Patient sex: F
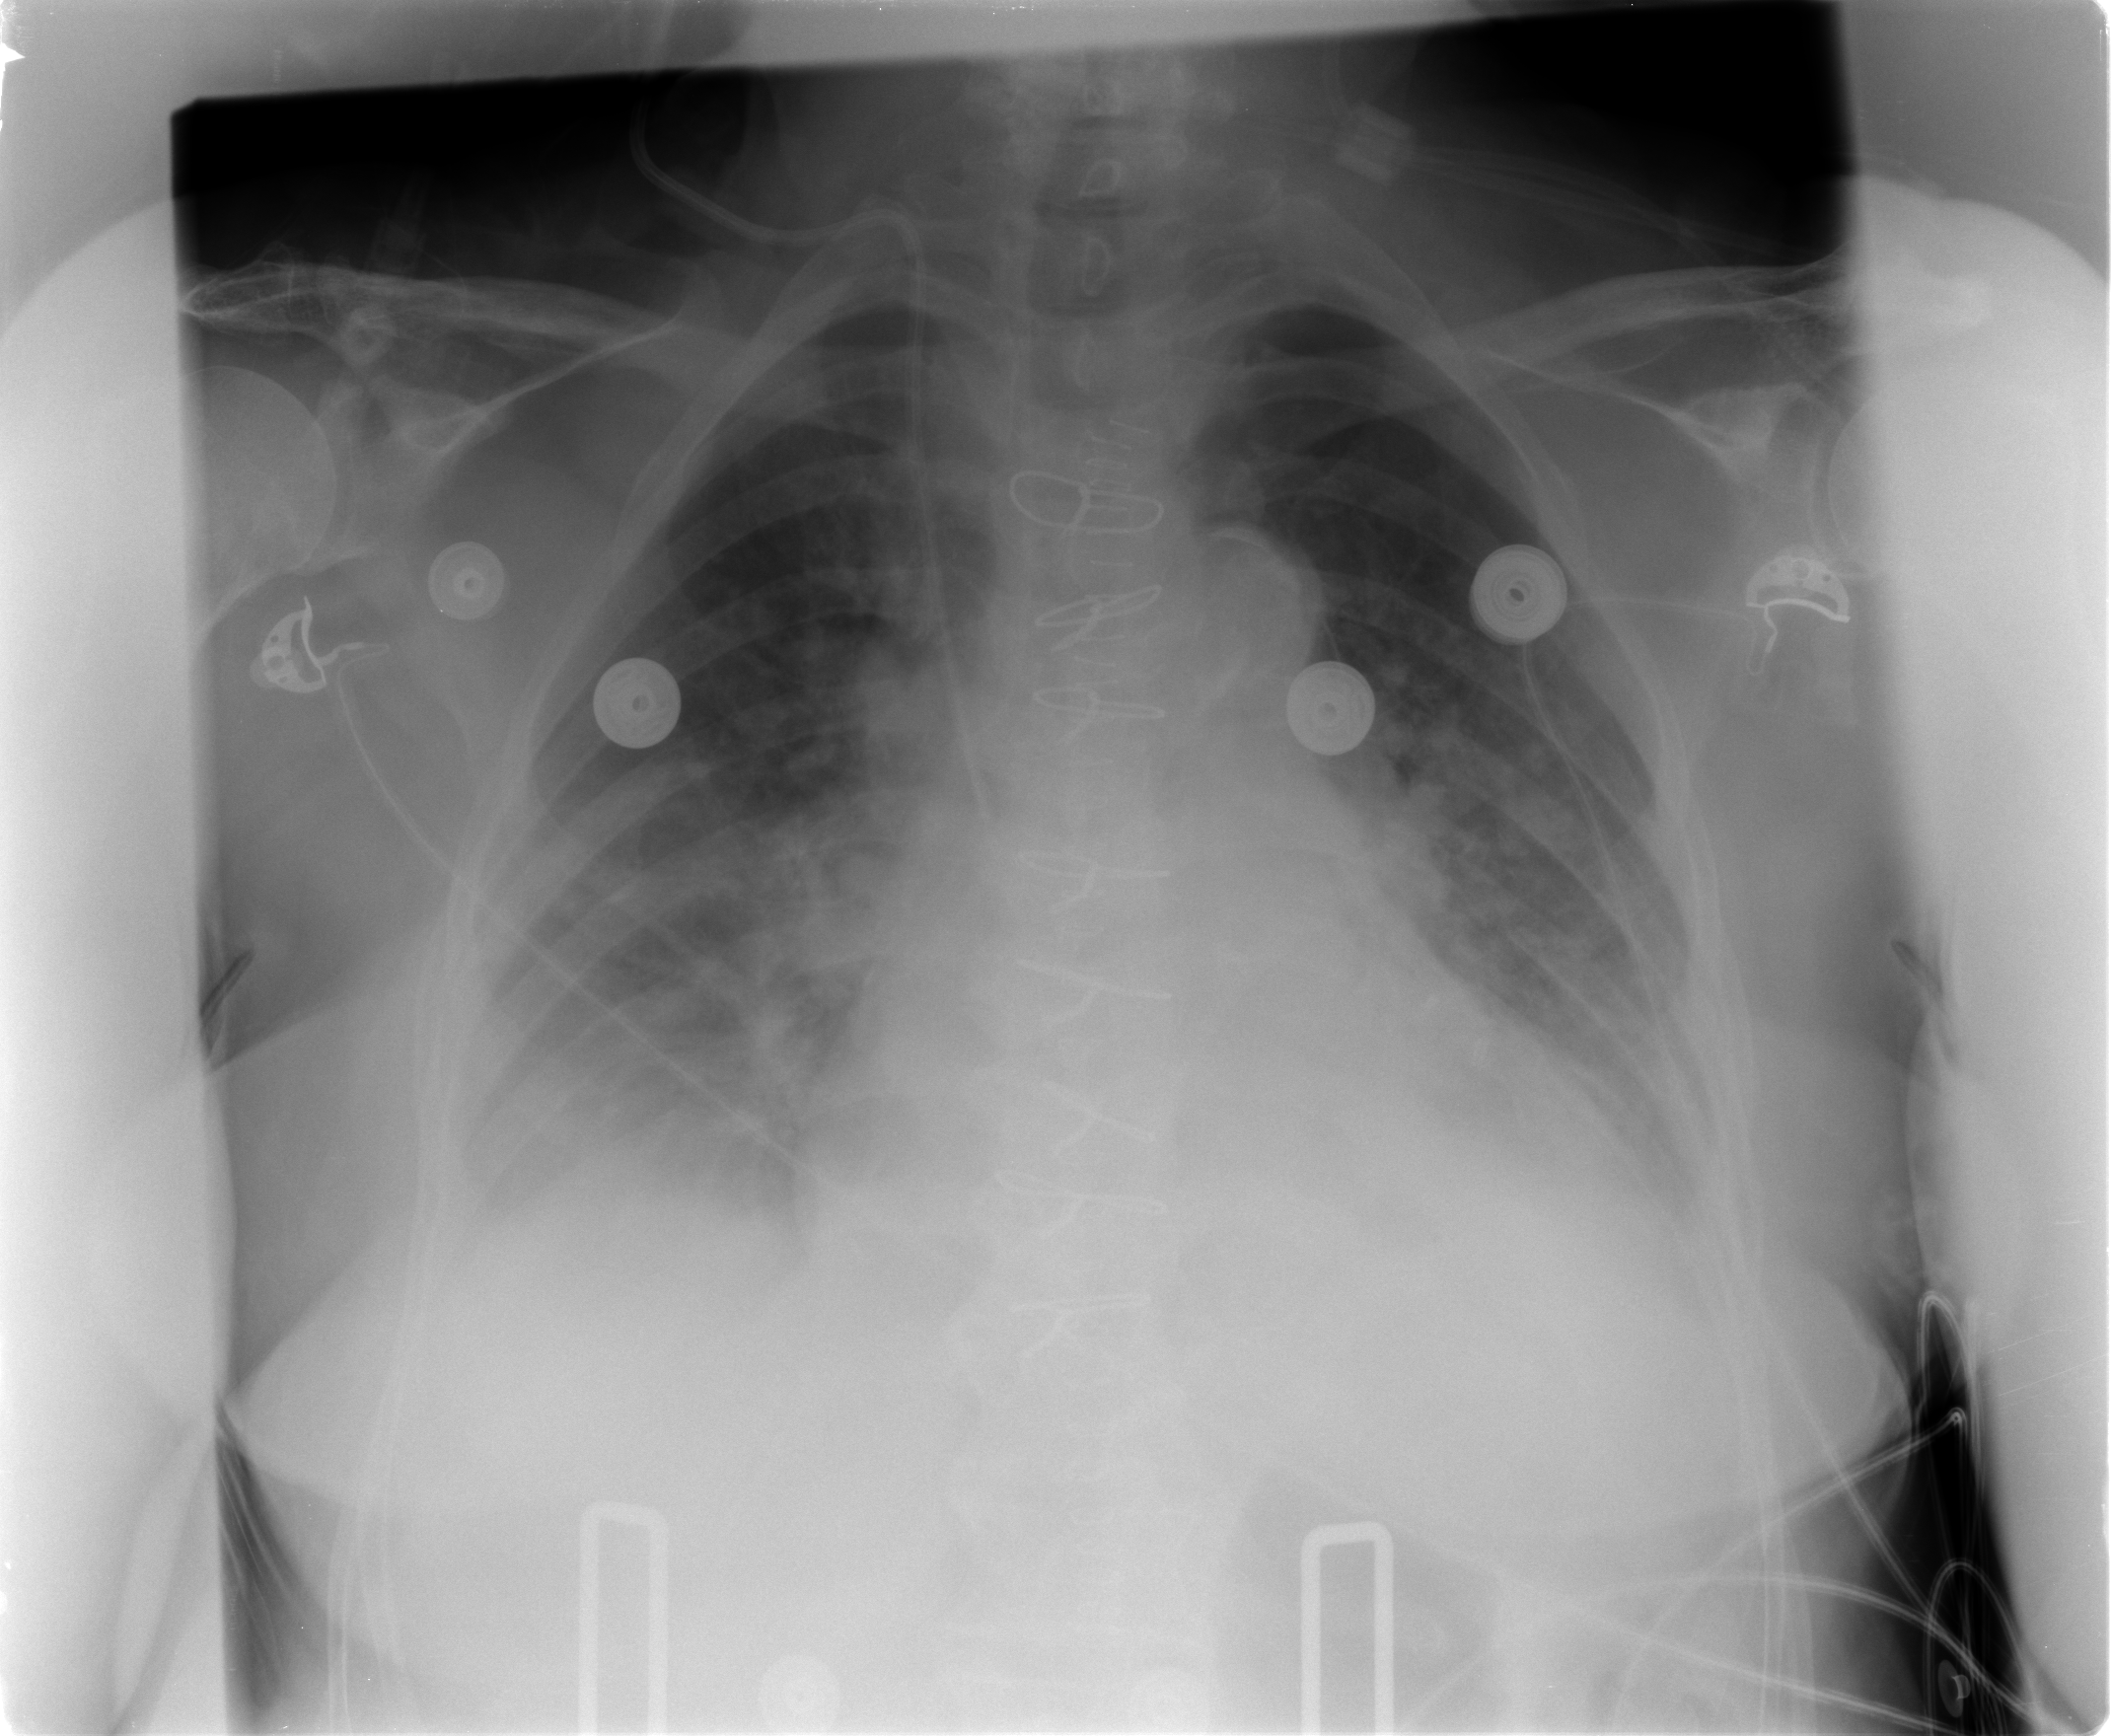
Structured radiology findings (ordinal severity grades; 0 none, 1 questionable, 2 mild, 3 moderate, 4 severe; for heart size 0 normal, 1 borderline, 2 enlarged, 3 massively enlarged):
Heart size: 2
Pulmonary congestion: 0
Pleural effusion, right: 1
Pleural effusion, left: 2
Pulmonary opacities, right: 0
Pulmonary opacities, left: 0
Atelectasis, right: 0
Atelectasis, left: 2